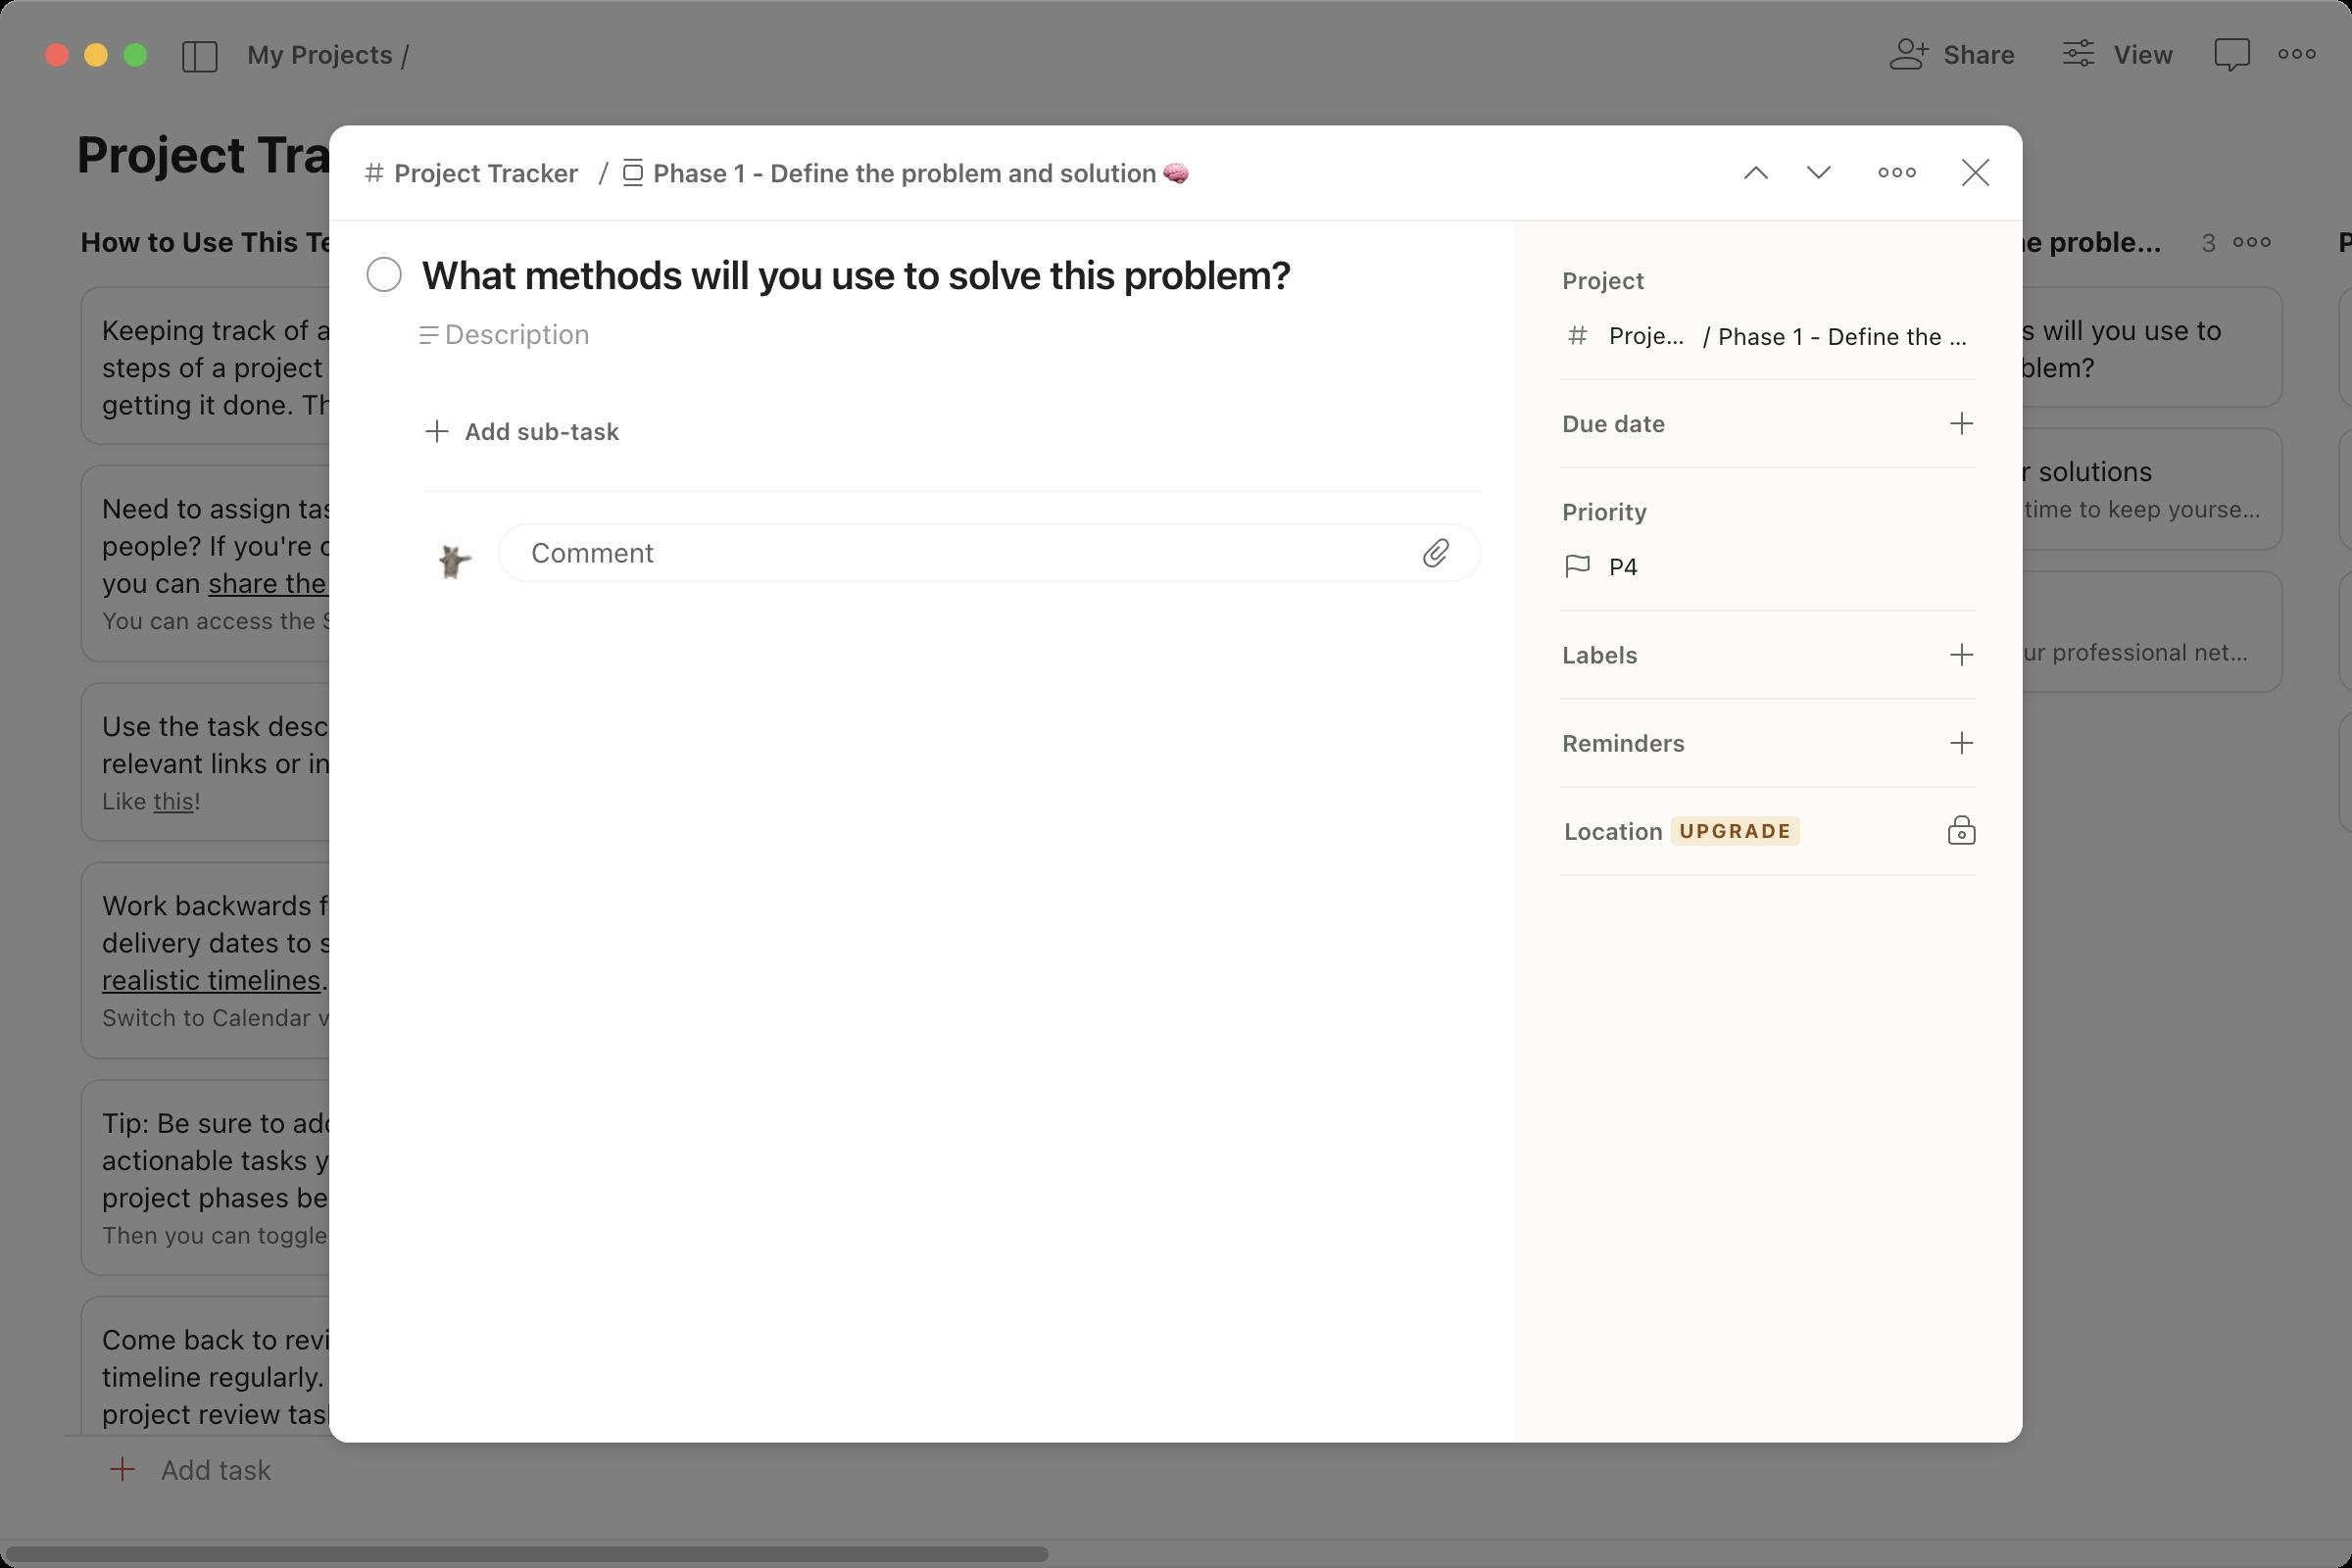
Accessibility tree:
{"name": "What_methods_will_you_use_to_solve_this_problem?_–_Todoist", "role": "AXWindow", "description": null, "role_description": "standard window", "value": null, "position": "264.00;103.00", "size": "1200;800", "children": [{"name": "", "role": "AXGroup", "description": "", "role_description": "group", "value": "", "position": "0.00;0.00", "size": "1200;800", "children": [{"name": "", "role": "AXGroup", "description": "", "role_description": "group", "value": "", "position": "0.00;0.00", "size": "1200;800", "children": [{"name": "", "role": "AXGroup", "description": "", "role_description": "group", "value": "", "position": "0.00;0.00", "size": "1200;800", "children": [{"name": "", "role": "AXGroup", "description": "", "role_description": "group", "value": "", "position": "0.00;0.00", "size": "1200;800", "children": []}]}]}]}, {"name": null, "role": "AXButton", "description": null, "role_description": "close button", "value": null, "position": "22.00;20.00", "size": "14;16", "children": []}, {"name": null, "role": "AXButton", "description": null, "role_description": "full screen button", "value": null, "position": "62.00;20.00", "size": "14;16", "children": [{"name": null, "role": "AXGroup", "description": null, "role_description": "group", "value": null, "position": "62.00;20.00", "size": "14;16", "children": [{"name": null, "role": "AXGroup", "description": null, "role_description": "group", "value": null, "position": "62.00;20.00", "size": "14;16", "children": []}]}]}, {"name": null, "role": "AXButton", "description": null, "role_description": "minimize button", "value": null, "position": "42.00;20.00", "size": "14;16", "children": []}]}